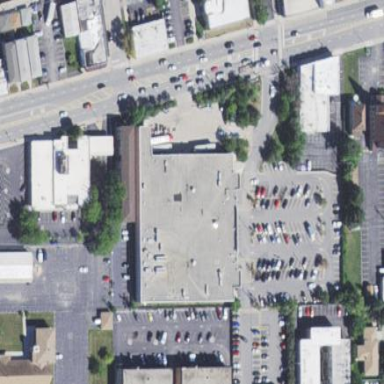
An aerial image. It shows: Retail area.